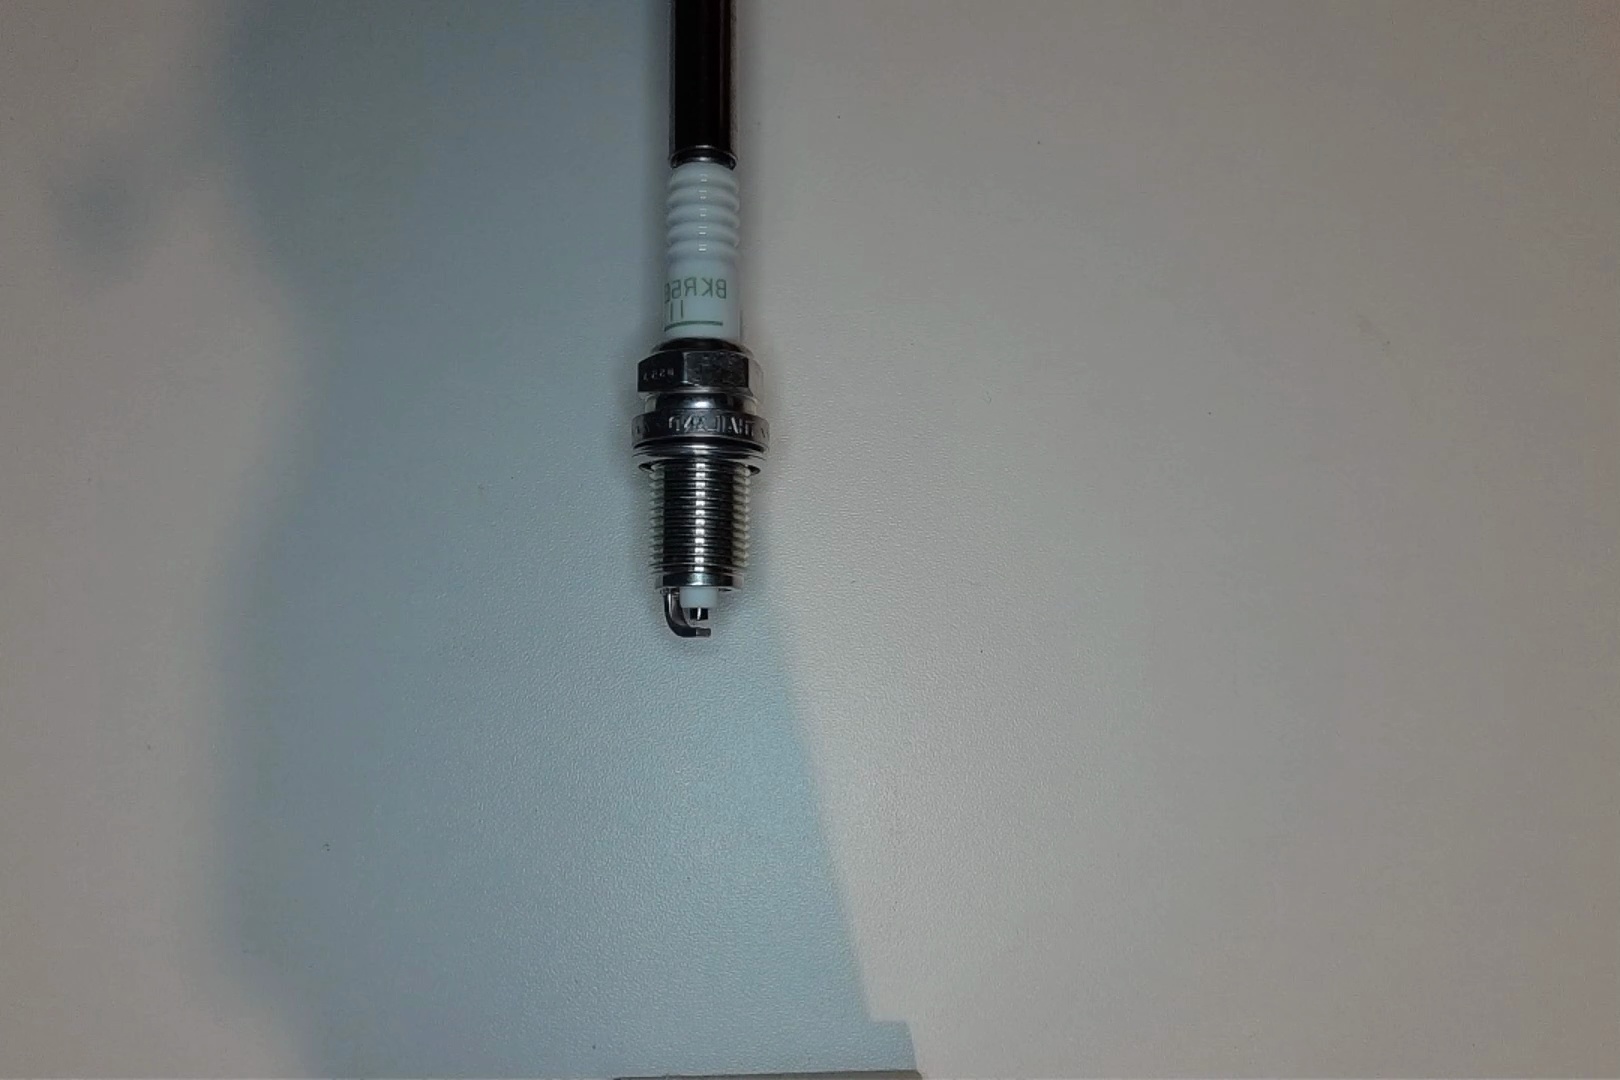
Label: normal